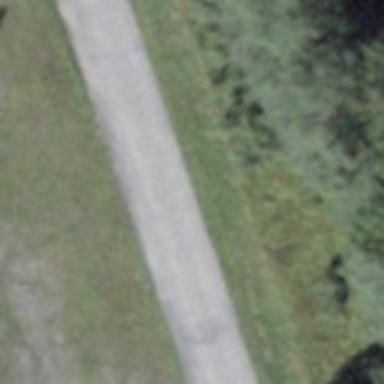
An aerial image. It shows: Unclassified road with concrete plates surface.